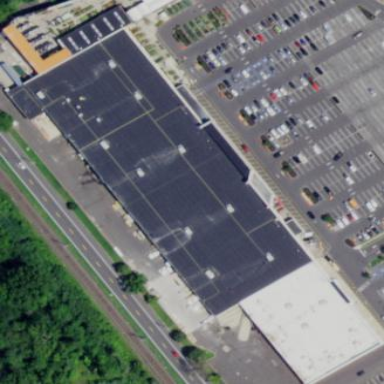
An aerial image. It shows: Retail building.